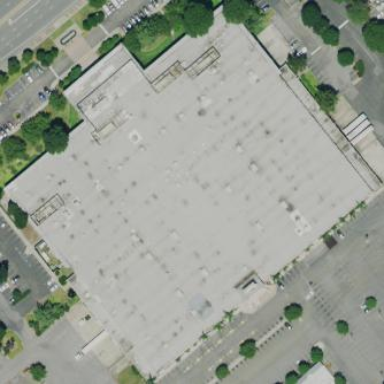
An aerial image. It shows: Retail building.